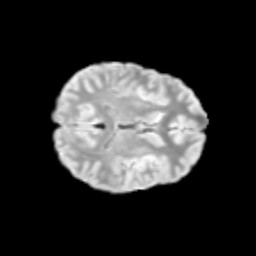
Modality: T2w
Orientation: axial
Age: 11
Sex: female
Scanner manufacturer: siemens
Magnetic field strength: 3 T
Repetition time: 3.8 s
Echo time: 0.07 s